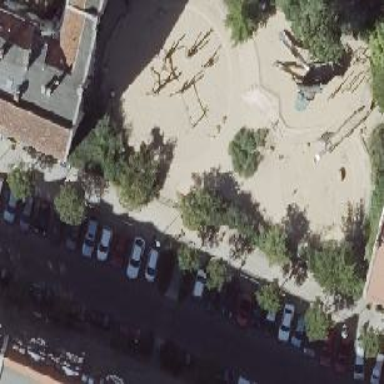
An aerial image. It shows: Footway made of paving stones leading to playground with sandpit.